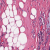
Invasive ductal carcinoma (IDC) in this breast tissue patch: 0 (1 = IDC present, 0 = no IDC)